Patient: sex M, age 62
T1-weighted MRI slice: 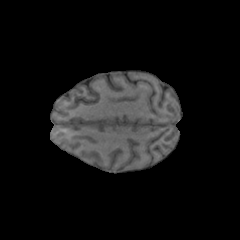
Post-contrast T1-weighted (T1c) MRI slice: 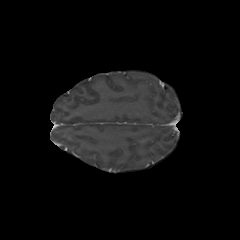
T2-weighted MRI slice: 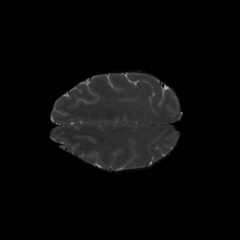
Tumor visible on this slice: no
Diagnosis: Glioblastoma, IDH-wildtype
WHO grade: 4